Question: What is the measurement shown in the image?
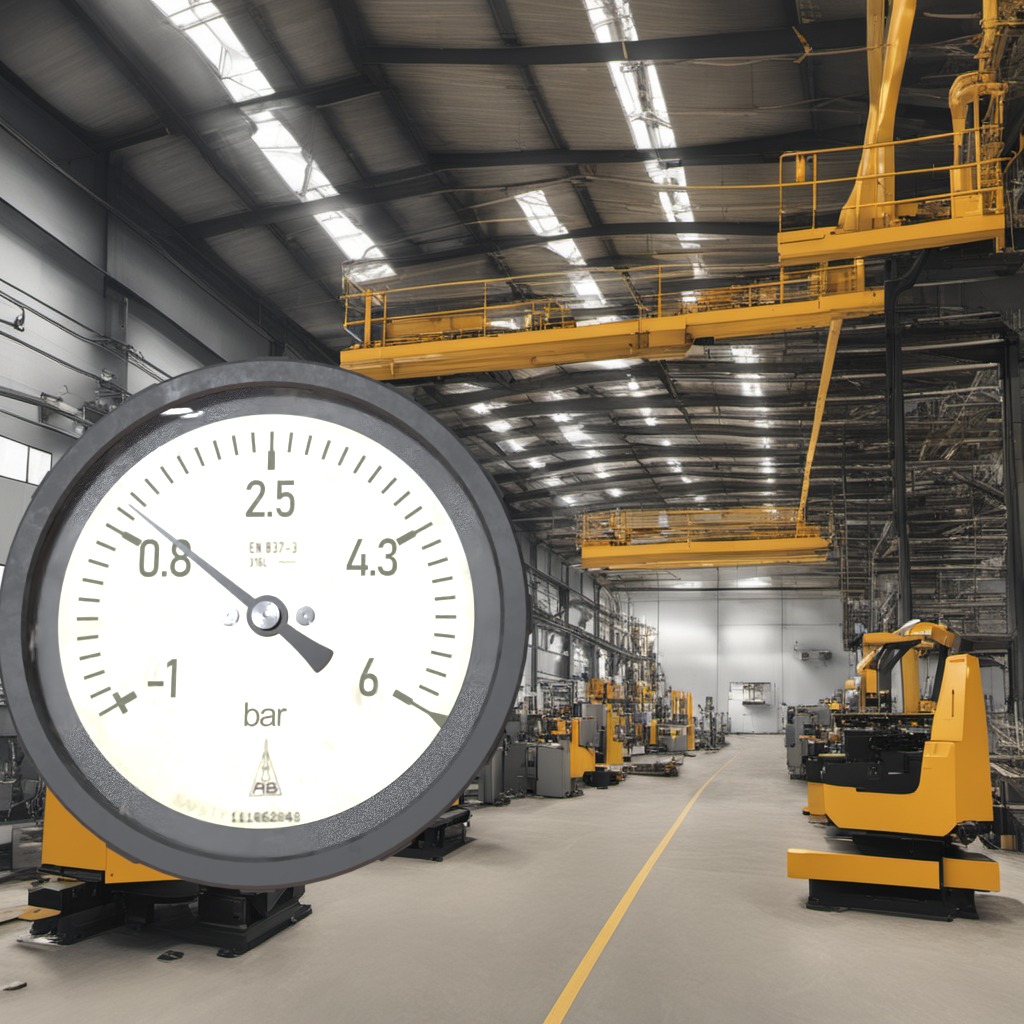
Answer: The result is 1.01
Question: What is the range of this measurement?
Answer: The range is from -1 to 6
Question: What is the minimum and maximum value range of the measurement in the image?
Answer: The minimum value is -1 and the maximum value is 6